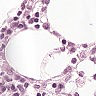
Metastatic tissue present: no